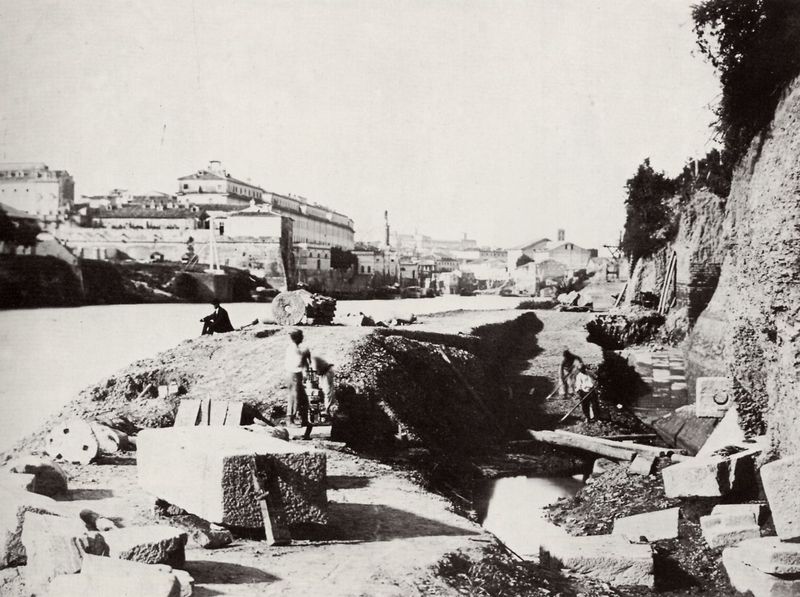
Titel: Die Ausgrabungen im Gebiet des Emporio Tiberino
Künstler: Italienischer Photograph
Standort: Rom
Institution: Archivio Fotografico Comunale
Schlagwörter: baum, felsen, himmel, mann, schatten, wasser, weiß, bäume, fluss, landschaft, menschen, sand, sitzen, stadt, ufer, frau, grau, hut, licht, männer, schwarz, strasse, säule, gebäude, gras, haus, schloss, schnee, weg, wand, stein, steine, bild, horizont, häuser, hügel, brücke, büsche, kanal, kirche, sonne, land, kind, pflanzen, knopf, arbeit, turm, pfütze, strand, schlagschatten, ansicht, italien, abhang, arbeiten, transport, warm, hang, wüste, dorf, mauer, ziegel, geröll, steil, sepia, arbeiter, grube, hafen, böschung, bretter, granit, unscharf, foto, fotografie, photographie, ruine, hacken, antike, burg, eckig, palast, kran, schwarz-weiß, rom, photo, werkzeug, quader, sklave, grab, tümpel, isar, industrialisierung, florenz, graben, rde, block, fotographie, schlagen, bau, schaufel, spaten, bauen, tiber, ägypten, baustelle, wall, rhein, steinquader, archäologie, erhöht, steinblöcke, budapest, ausgrabung, blöcke, rohre, steinbruch, schaufeln, ungarn, werkstein, chatten, archäologen, schwarzweiß foto, ausgrabungen, haufene, sonnels, straßenarbeiter, antikenstudien, eonnenlicht, schwarzweiss4fluss, schwarzweiß fot